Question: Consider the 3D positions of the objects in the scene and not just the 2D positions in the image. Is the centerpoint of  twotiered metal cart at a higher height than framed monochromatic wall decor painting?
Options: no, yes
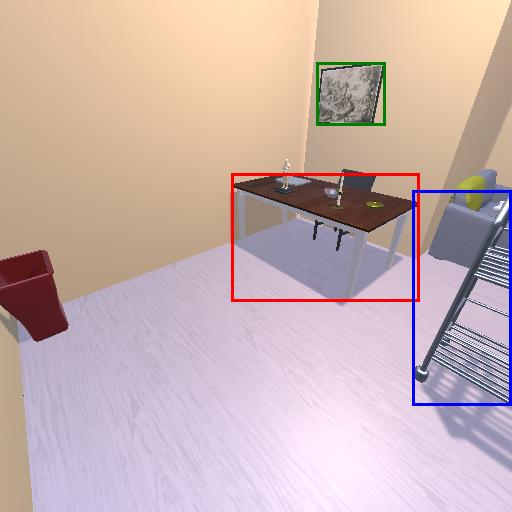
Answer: no